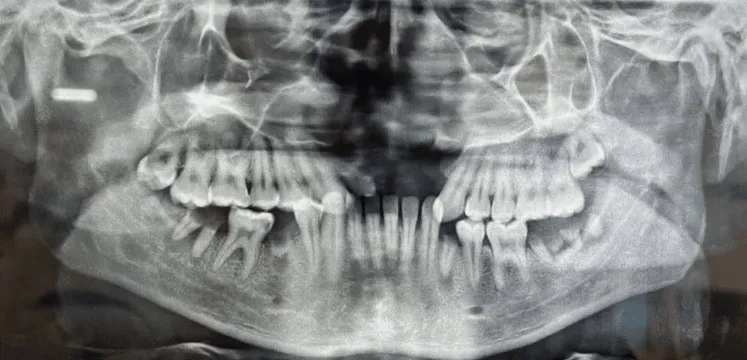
Orthopantomogram (OPG) showing missing 11, 12, 21, and 22; root stumps at 35, 37, 38, 46, and 48; supraerupted 17 and 27.
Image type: radiology (x_ray)